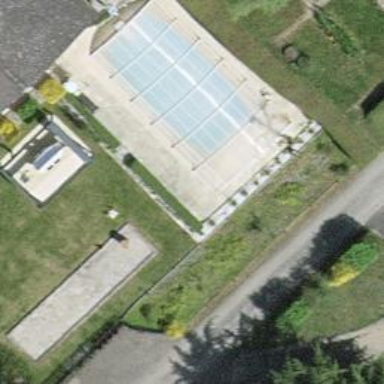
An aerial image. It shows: Swimming pool located in leisure land.